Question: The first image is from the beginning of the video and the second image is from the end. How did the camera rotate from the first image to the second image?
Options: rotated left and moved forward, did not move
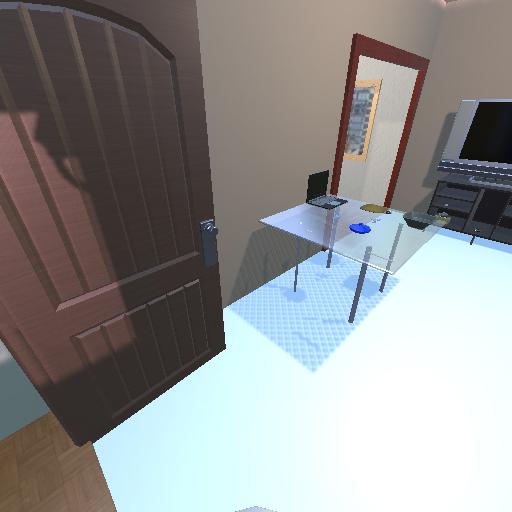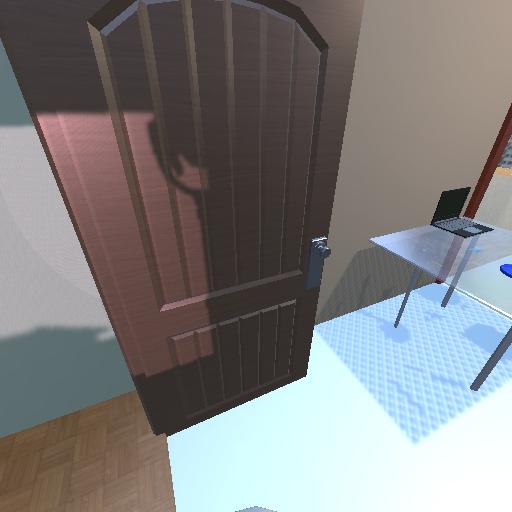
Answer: rotated left and moved forward